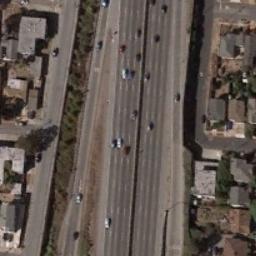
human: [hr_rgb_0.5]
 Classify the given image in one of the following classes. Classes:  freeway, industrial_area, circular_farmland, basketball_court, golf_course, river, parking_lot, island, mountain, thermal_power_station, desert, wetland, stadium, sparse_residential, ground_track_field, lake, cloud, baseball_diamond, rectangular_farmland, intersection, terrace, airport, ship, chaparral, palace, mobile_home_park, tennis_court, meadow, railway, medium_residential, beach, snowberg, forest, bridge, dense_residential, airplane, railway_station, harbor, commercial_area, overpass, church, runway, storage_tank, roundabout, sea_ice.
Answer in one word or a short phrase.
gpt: freeway